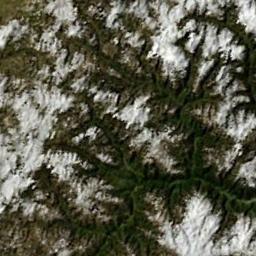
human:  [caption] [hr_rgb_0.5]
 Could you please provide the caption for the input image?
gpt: The snow berg is consist of green plants and white snow .

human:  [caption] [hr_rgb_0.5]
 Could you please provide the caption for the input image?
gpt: There is snow on the part of the snowberg .

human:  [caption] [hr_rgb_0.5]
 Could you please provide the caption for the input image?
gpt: White snow and brown bare ground intersect on the snow mountain .

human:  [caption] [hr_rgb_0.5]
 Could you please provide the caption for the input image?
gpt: The snowberg is partly covered with snow and ice and partly covered with vegetation .

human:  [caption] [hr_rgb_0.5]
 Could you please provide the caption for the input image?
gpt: The snowberg is covered with snow and some bare land .